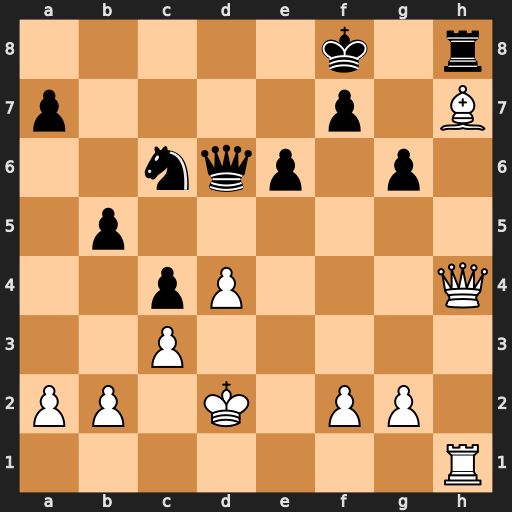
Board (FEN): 5k1r/p4p1B/2nqp1p1/1p6/2pP3Q/2P5/PP1K1PP1/7R
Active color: w
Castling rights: -
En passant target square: -
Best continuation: Qf6 Ke8 Qxh8+